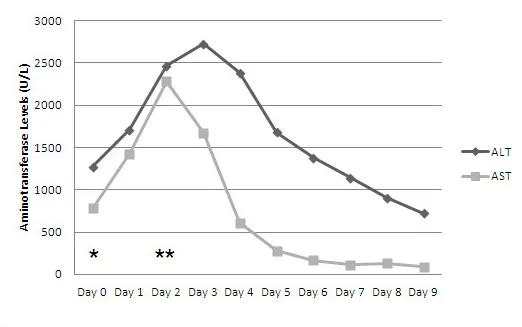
Serum measurements of alanine aminotransferase (ALT) and aspartate aminotransferase (AST) during the patient's admission. Normal reference ranges are from 0 to 41U/L for ALT and from 0 to 37U/L for AST. Day 0 (*) represents the day of admission and discontinuation of phenytoin. Corticosteroid therapy was begun on Day 2 (**).
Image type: pathology (immunostaining)